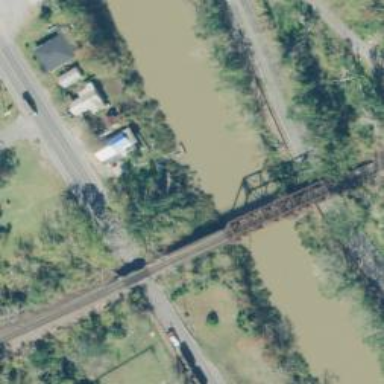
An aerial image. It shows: Swing bridge over railway line.